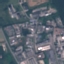
Land use / land cover: Industrial